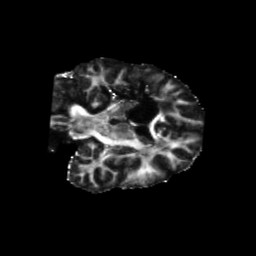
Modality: FA
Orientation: coronal
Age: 44
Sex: female
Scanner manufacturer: siemens
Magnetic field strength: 3 T
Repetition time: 5.47 s
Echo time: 0.0854 s